Interaction volume radius: 10 \u00c5
Interaction volume height: 40 \u00c5
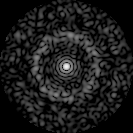
Disorder parameter: 0.8532